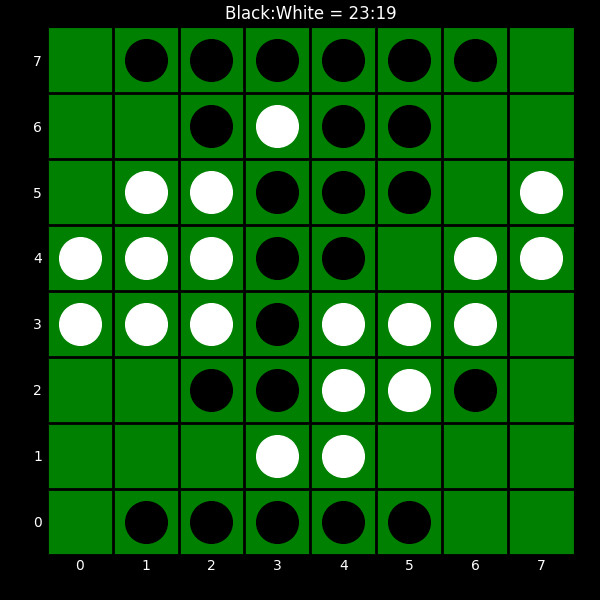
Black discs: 23
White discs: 19